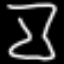
Label: hourglass